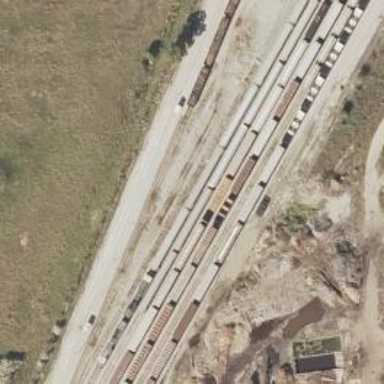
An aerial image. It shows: Abandoned railway yard.